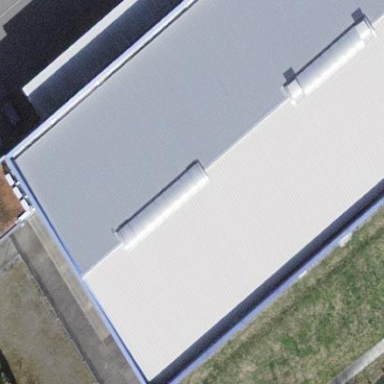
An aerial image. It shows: Industrial building.